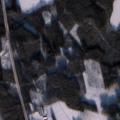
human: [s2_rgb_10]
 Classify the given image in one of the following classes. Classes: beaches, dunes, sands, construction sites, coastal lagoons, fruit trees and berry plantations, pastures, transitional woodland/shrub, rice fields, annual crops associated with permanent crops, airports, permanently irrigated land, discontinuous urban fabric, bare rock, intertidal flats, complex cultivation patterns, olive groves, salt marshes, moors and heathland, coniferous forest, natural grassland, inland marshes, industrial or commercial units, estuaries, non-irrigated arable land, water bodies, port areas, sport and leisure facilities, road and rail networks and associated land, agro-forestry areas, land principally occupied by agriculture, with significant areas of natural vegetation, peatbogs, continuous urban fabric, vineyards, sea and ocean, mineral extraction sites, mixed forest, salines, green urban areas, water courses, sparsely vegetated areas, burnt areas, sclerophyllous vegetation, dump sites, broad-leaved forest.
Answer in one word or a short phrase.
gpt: coniferous forest, mixed forest